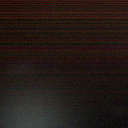
Screen state: off